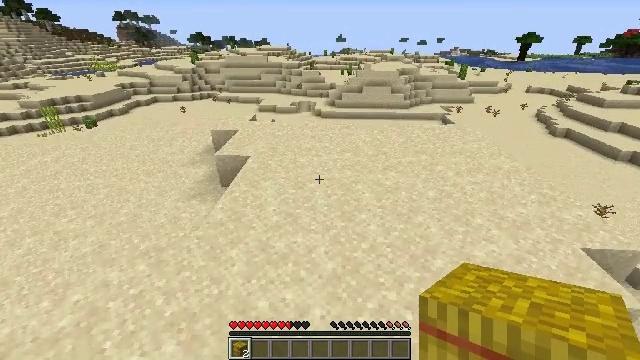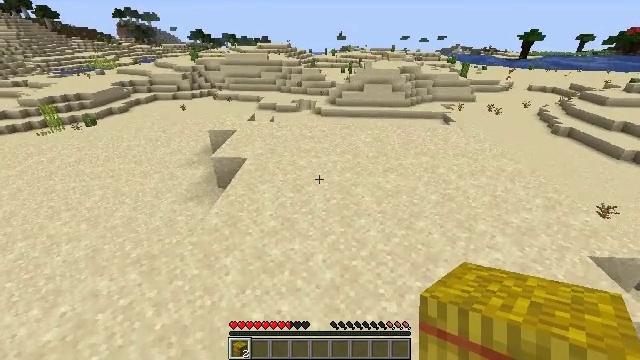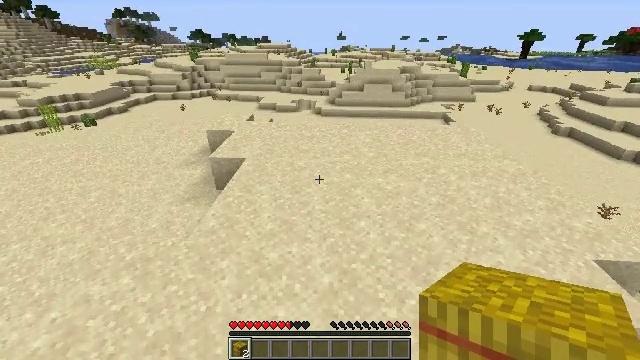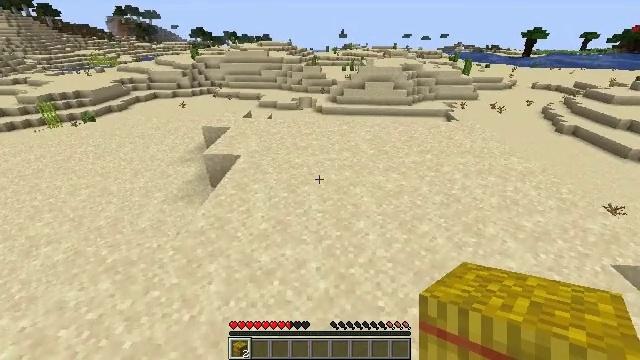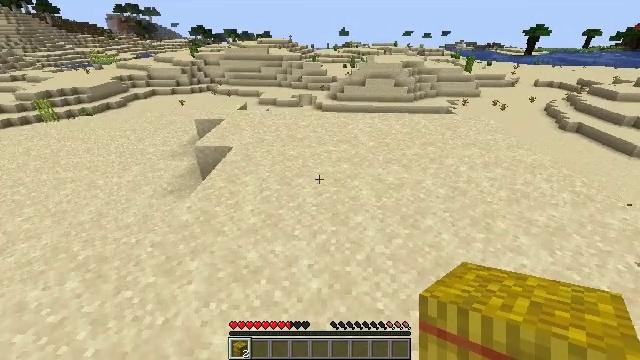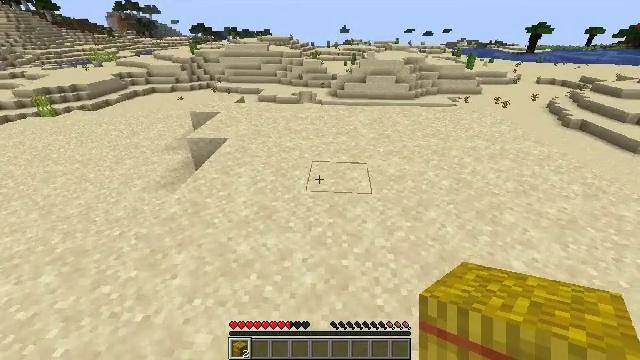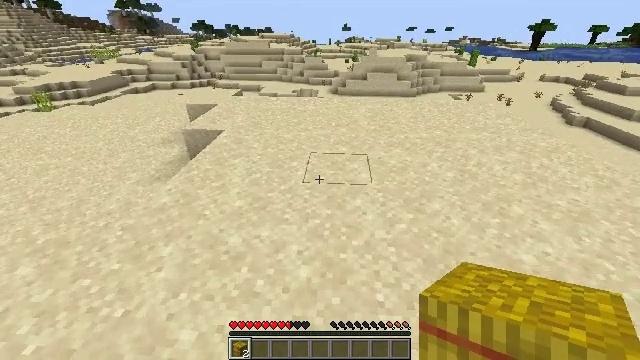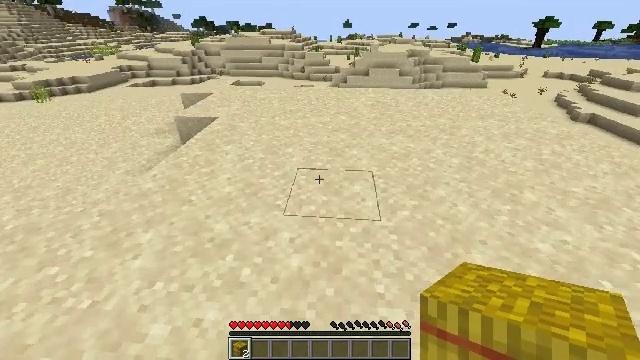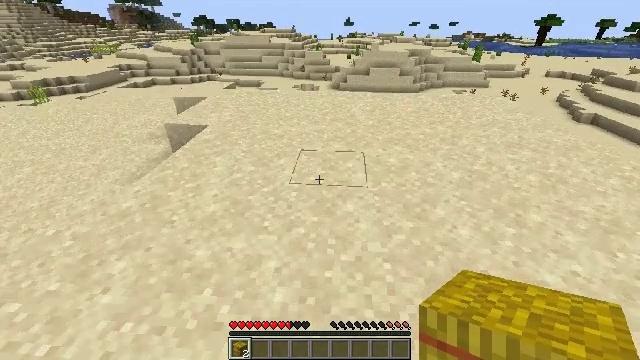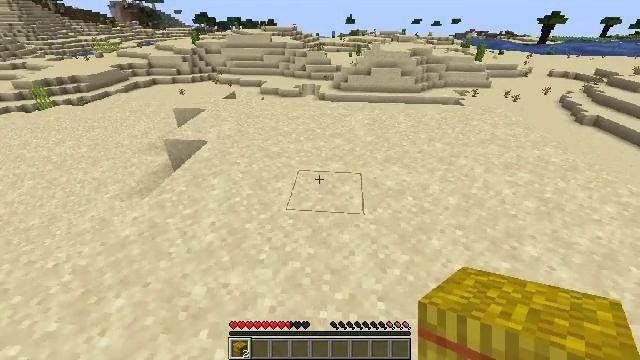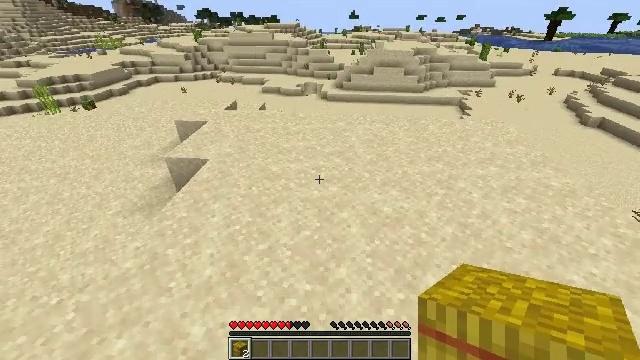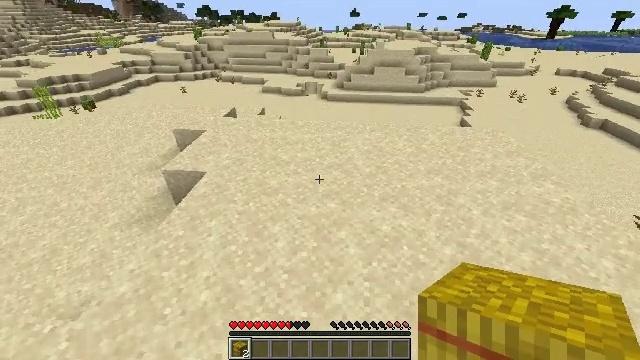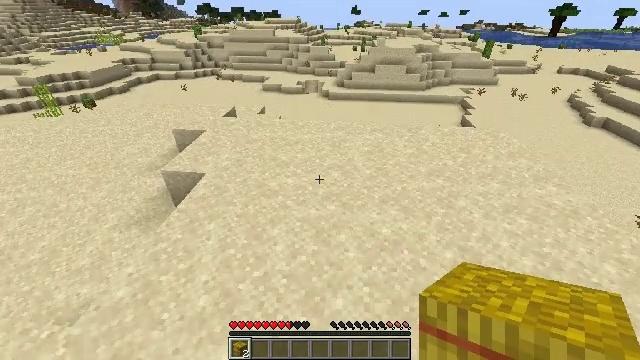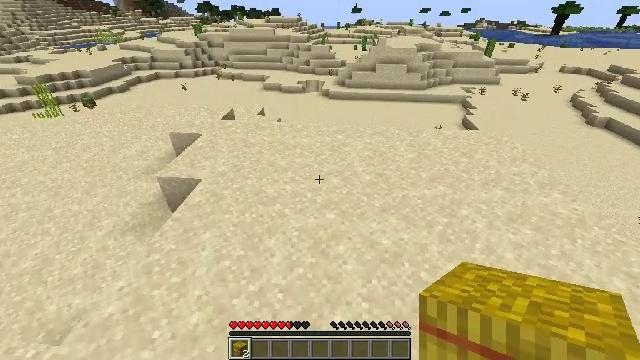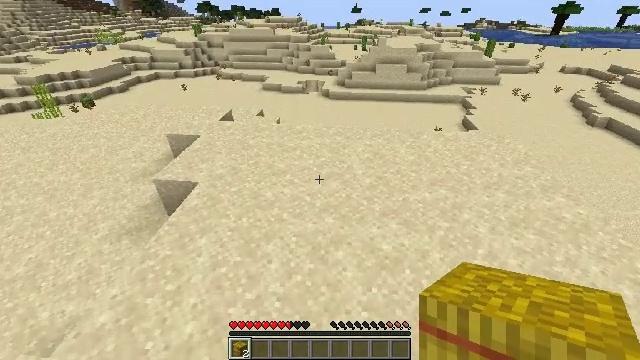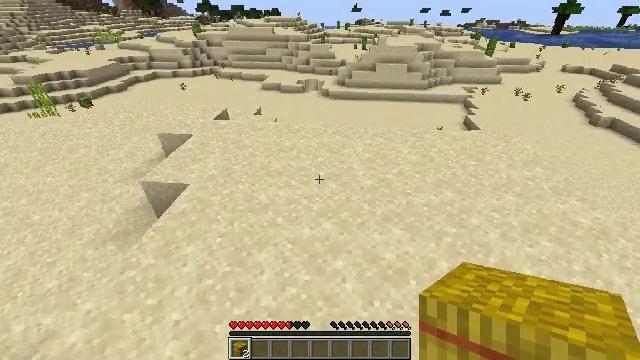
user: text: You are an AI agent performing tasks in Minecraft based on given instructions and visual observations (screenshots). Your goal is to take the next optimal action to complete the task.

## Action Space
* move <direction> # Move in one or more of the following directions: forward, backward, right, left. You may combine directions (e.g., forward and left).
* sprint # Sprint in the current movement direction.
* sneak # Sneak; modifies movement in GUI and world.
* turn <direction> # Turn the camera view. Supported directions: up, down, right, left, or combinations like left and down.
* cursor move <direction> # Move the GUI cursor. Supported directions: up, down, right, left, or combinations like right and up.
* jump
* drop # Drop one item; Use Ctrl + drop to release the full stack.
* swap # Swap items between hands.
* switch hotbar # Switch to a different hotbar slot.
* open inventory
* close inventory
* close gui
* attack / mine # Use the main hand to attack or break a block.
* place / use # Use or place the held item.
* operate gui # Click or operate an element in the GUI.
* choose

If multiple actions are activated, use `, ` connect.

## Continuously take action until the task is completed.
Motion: motion action
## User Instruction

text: Drop a hay block.
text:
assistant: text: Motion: move forward and move right, sprint, jump
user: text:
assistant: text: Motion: move forward and move right, sprint, jump
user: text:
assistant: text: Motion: move forward and move right, sprint, jump
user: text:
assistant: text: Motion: move forward and move right, sprint, jump
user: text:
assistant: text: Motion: move forward and move right, sprint, jump
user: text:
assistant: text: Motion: move forward and move right, sprint, jump
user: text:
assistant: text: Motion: move forward, sprint, jump
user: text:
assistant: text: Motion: move forward, sprint, jump
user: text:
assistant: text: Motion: move forward, sprint, jump
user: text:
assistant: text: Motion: move forward, sprint, jump
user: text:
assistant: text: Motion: move forward, sprint, jump
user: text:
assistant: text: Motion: move forward, sprint, jump
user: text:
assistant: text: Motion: move forward, sprint, jump
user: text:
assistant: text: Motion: move forward, sprint, jump
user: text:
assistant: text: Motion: move forward, sprint, jump
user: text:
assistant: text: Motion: move forward, sprint, jump
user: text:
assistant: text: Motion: move forward, sprint, jump
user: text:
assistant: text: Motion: move forward, sprint, jump
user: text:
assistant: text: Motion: move forward, sprint, jump
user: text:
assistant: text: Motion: move forward, sprint, jump
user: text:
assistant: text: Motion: move forward, sprint, jump
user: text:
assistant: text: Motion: move forward, sprint, jump
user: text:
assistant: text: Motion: move forward, sprint, jump
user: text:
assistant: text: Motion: move forward, sprint, jump
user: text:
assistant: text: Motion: move forward, sprint, jump
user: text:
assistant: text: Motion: move forward, sprint, jump
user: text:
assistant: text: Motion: move forward, sprint, jump
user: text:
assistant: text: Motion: move forward, sprint, jump
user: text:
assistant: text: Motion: move forward, sprint, jump
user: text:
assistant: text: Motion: move forward, sprint, jump